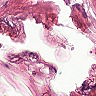
Metastatic tissue present: no